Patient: sex F, age 70
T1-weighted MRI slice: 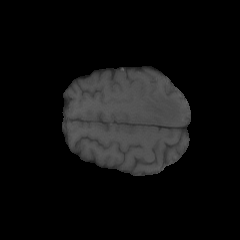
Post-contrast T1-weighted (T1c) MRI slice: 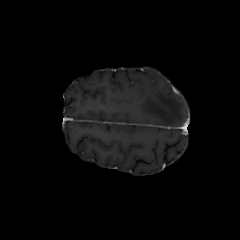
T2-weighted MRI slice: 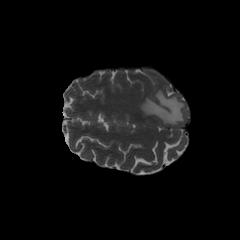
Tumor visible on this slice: yes
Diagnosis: Glioblastoma, IDH-wildtype
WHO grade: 4